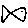
Label: fish